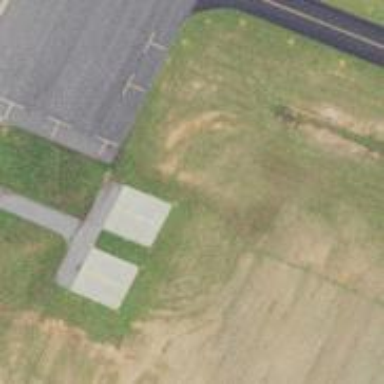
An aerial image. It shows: Image of helipad at airport.